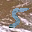
Label: 5